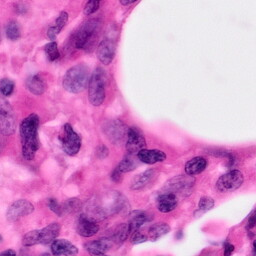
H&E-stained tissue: Pancreatic